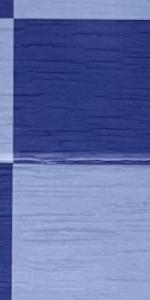
Label: Empty